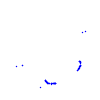
Particle: proton